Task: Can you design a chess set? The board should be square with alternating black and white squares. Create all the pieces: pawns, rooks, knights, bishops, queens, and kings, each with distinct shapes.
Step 564:
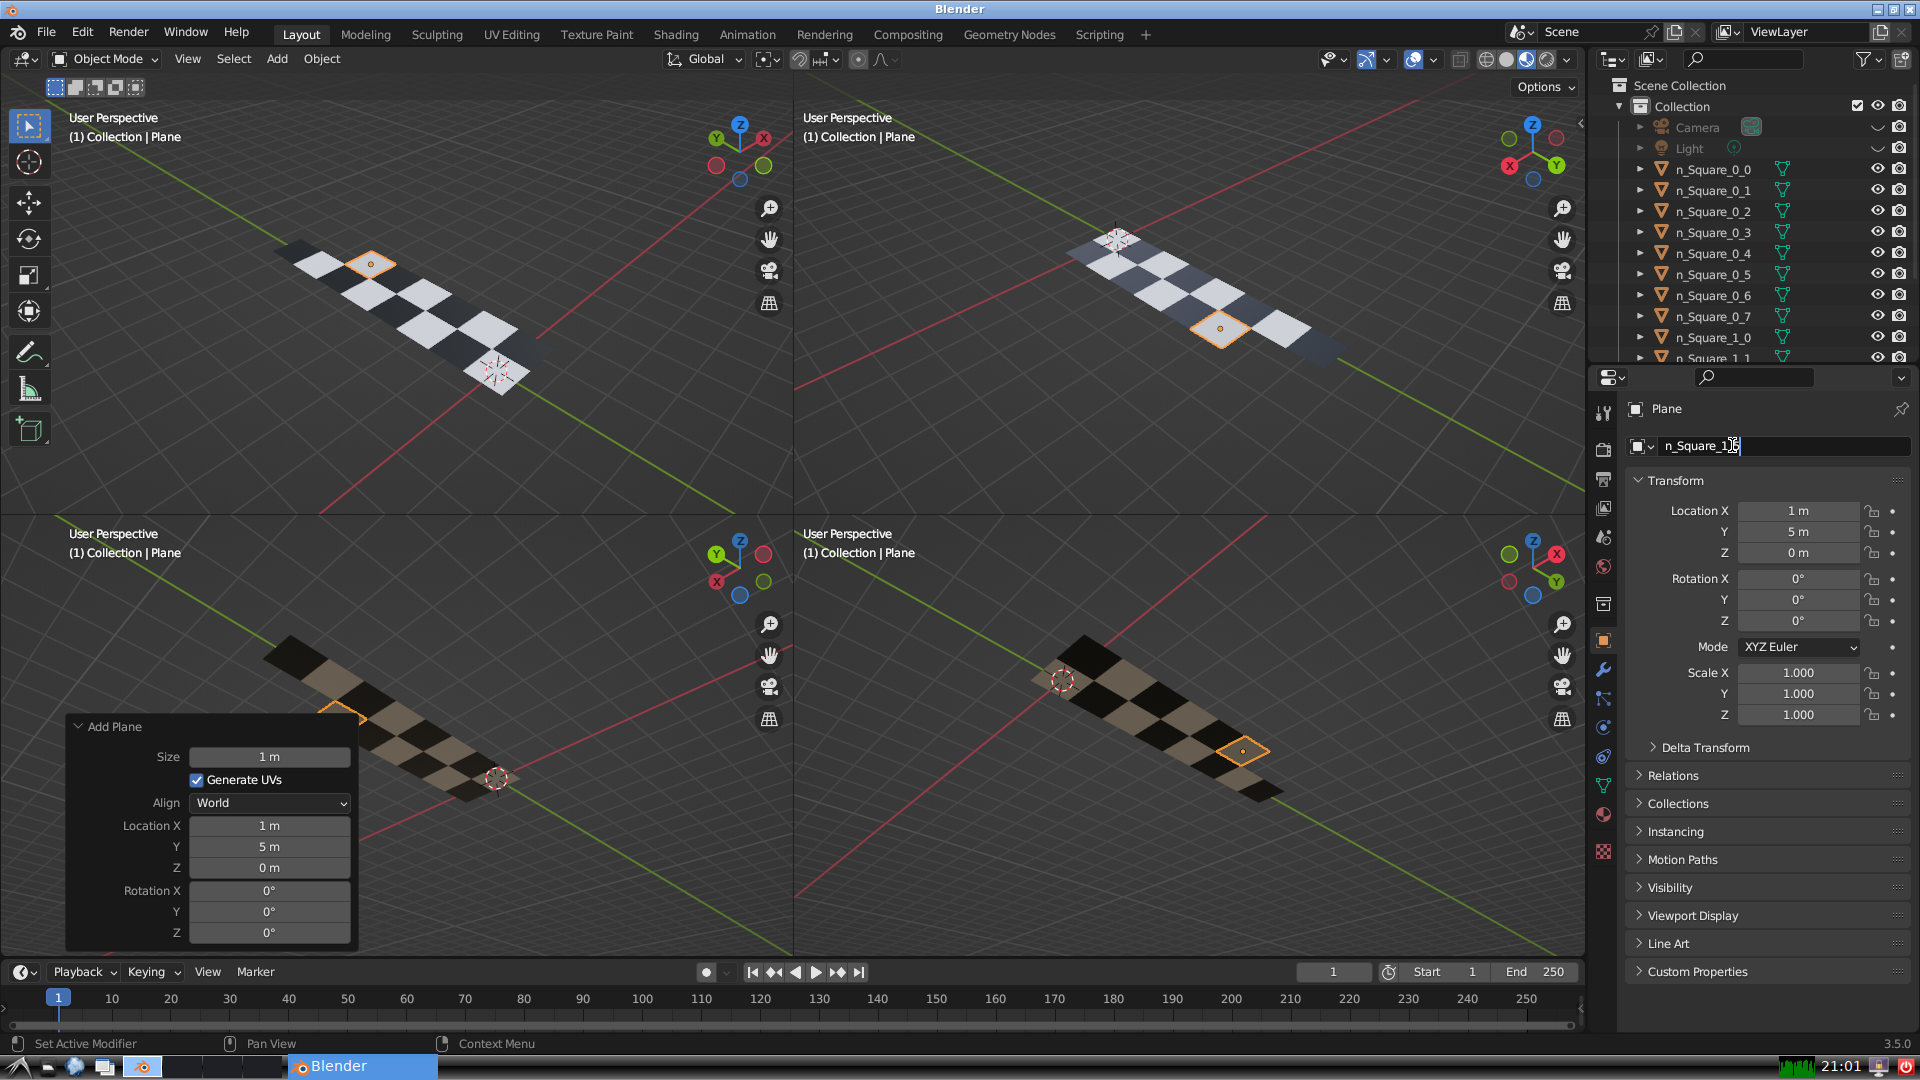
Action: {"key_press": ['Return']}